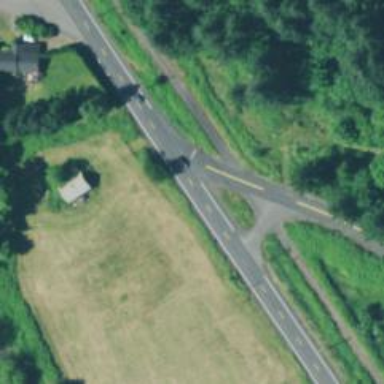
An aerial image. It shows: Secondary road with asphalt surface for through traffic.